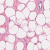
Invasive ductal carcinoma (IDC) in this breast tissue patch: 0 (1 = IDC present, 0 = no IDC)